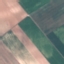
Land use / land cover: AnnualCrop